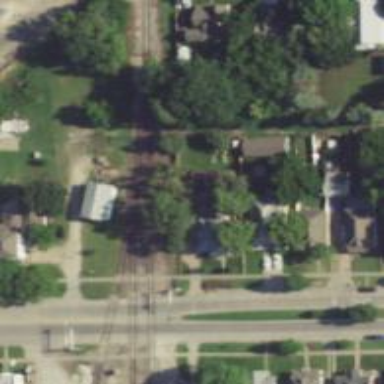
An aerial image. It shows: Railway siding for service.